Question: I have below my two tables and output

the SQL i used to get the output is
'''
SELECT t.empID, t.timesheet, r.Rate AS RateBilled
FROM Rates AS r, timesheet AS t
WHERE (((r.empid)=t.empid) And ((t.timeSheet)>=r.promotionDate))
GROUP BY t.empID, t.timesheet, r.Rate , r.promotiondate
HAVING (((r.promotionDate)=Max([r].[promotionDate])));
'''
my problem is that row 5 and 7 of Output table should also use $15 in Ratebilled (since the promotion date for emp 01 is may/1) , but it seems to still use the initial Jan-1 rate. Any help is appreciated.
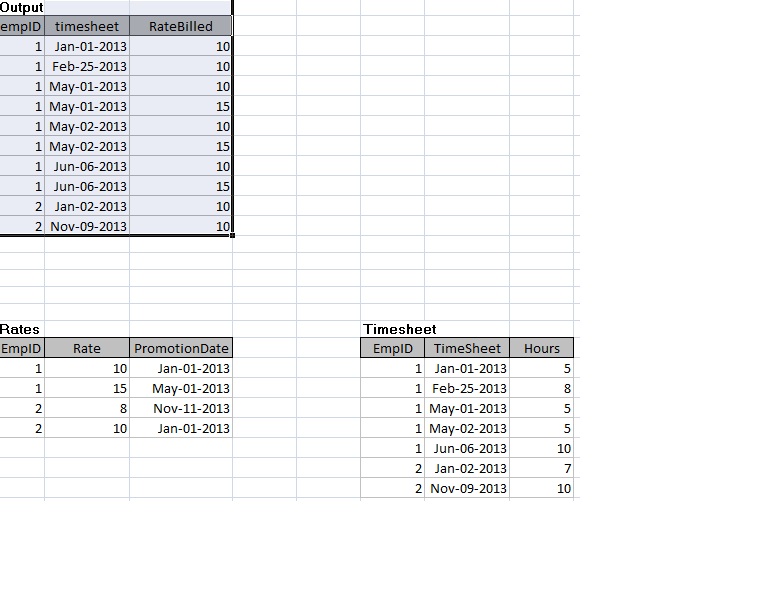
Answer: '''
select m.*, r2.rate from
(SELECT t.empID, t.timesheet,
max(r.promotiondate) as promotiondate FROM timesheet AS t left join
rates r on r.empid=t.empid And t.timeSheet>=r.promotionDate
group by t.empid, t.timesheet) m
inner join rates r2 on m.empid=r2.empid and m.promotiondate=r2.promotionDate
'''